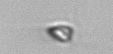
Label: Pyramimonas